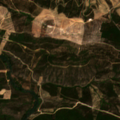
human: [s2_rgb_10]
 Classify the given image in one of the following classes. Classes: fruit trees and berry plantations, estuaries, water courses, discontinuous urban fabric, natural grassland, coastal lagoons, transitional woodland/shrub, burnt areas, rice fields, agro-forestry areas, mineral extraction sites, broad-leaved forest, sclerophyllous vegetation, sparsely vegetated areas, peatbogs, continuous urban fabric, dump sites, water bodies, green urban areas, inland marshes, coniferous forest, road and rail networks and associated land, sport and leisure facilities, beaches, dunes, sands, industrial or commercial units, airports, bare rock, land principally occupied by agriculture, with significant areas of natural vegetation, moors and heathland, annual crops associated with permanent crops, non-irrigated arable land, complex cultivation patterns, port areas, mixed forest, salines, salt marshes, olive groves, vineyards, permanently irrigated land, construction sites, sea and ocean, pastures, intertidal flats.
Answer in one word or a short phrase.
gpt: moors and heathland, transitional woodland/shrub